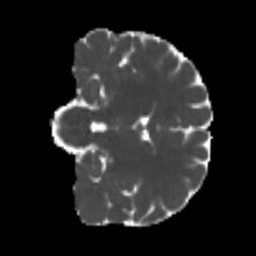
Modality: MD
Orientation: coronal
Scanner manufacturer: siemens
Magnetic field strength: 3 T
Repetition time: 4 s
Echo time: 0.0594 s